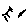
Label: moon